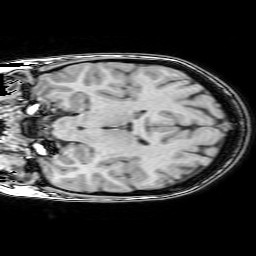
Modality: T1w
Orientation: coronal
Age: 16
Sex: female
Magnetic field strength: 3 T